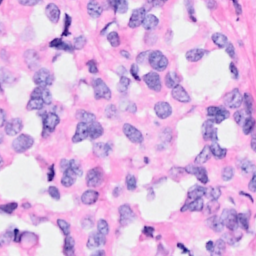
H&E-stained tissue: Breast